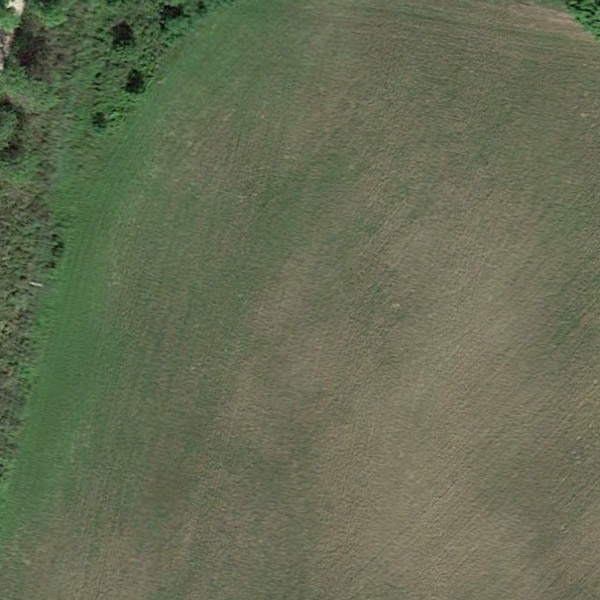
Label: Meadow